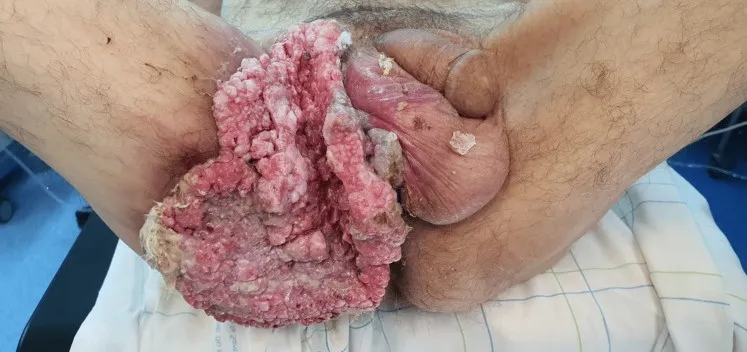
Visualization of the patient's tumor at the time of diagnosis.
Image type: medical_photograph (other_medical_photograph)